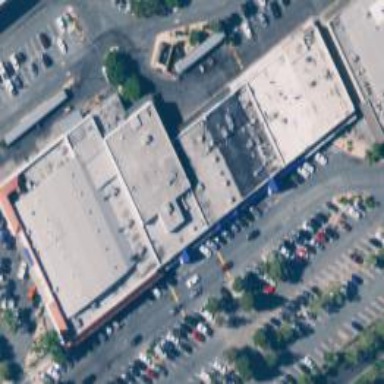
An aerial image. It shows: Veterinary facility.